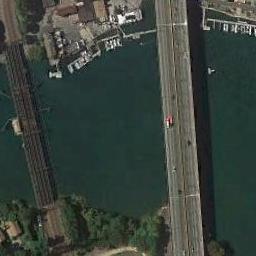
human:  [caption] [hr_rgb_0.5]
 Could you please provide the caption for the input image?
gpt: The two bridges intersect on the river bank .

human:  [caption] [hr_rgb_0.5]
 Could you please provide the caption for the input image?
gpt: There is a bridge with some boats over the river between some trees and buildings .

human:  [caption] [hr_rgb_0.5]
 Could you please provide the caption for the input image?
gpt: Two bridges of different widths connect the land on both sides of the turquoise river  Many boats are parked on the banks of the river  There are many cars on the bridge .

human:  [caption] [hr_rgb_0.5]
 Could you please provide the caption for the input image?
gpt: Two bridges built on a dark green river and some harbors on one side of the river .

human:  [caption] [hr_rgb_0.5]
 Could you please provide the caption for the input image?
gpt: Lots of trees are around the bridge .